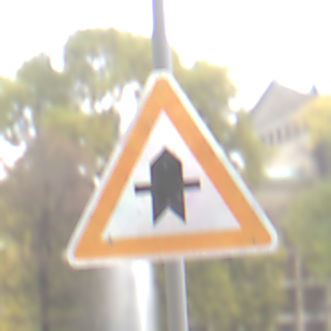
Verkehrszeichen: Vorfahrt
Umgebung: Outdoor, Nature
Tageszeit: MorningAfternoon
Wetter: Overcast
Licht: Natural
Jahreszeit: Autumn
Kontrast: LowContrast